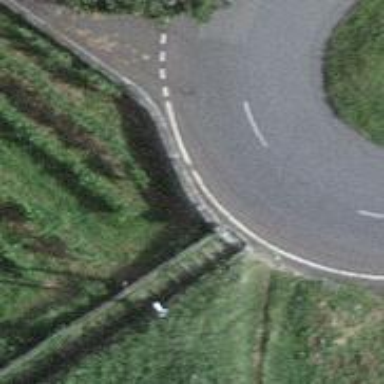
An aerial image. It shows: Retaining wall.